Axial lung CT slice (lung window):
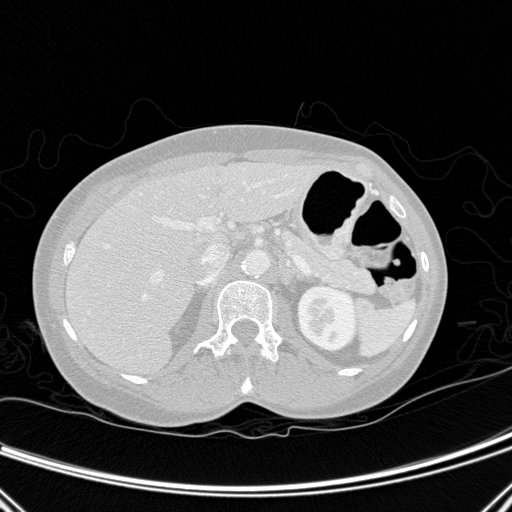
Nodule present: no